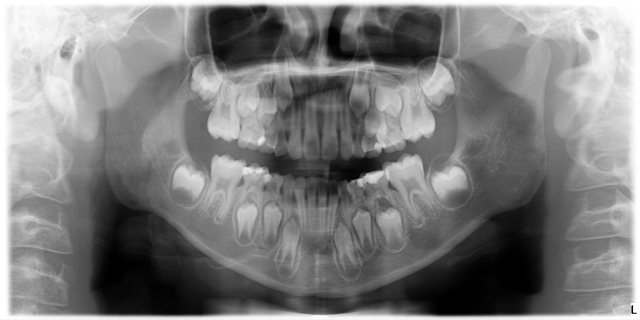
child